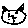
Label: cat